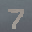
Label: 7